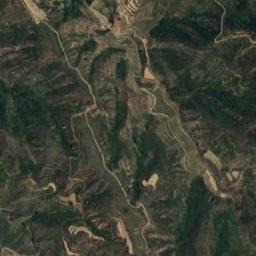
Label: mountain